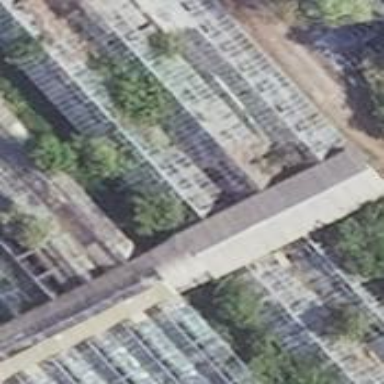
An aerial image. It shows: Roof used for greenhouse horticulture.